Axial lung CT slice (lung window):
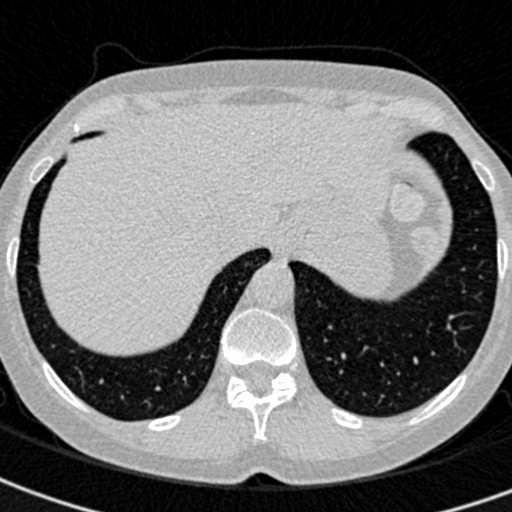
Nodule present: no